Question: I am a beginner in Python Programming and I am practicing scraping different values from websites.
I have extracted the items from a particular website and now want to write them onto a .xls file.
The whole web page has 714 records including duplicate records but the excel sheet is displaying only 707 records because of the zip() function which stops when the smallest list gets exhausted. Here the smallest list is the email list. So it is getting exhausted and the iteration stops due to the property of zip() function.I have even kept a checking for it within a if condition for the records which has no email address so that it displays "No email address" but still the same result is displayed with 704 with duplicates records. Kindly tell where am I going wrong and if possible suggest what to be done regarding removing duplicate records and displaying "No email address" where there is no email.
'''
from bs4 import BeautifulSoup as bs
import pandas as pd
res = requests.get('https://www.raywhite.com/contact/?type=People&target=people&suburb=Sydney%2C+NSW+2000&radius=50%27%27&firstname=&lastname=&_so=contact', headers = {'User-agent': 'Super Bot 9000'})
soup = bs(res.content, 'lxml')
names=[]
positions=[]
phone=[]
emails=[]
links=[l1['href'] for l1 in soup.select('.agent-name a')]
nlist = soup.find_all('li', class_='agent-name')
plist= soup.find_all('li',class_='agent-role')
phlist = soup.find_all('li', class_='agent-officenum')
elist = soup.find_all('a',class_='val withicon')
for n1 in nlist:
names.append(n1.text)
for p1 in plist:
positions.append(p1.text)
for ph1 in phlist:
phone.append(ph1.text)
for e1 in elist:
emails.append(e1.get('href') if e1.get('href') is not None else 'No Email address')
df = pd.DataFrame(list(zip(names,positions,phone,emails,links)),columns=['Names','Position','Phone','Email','Link'])
df.to_excel(r'C:\Users\laptop\Desktop\RayWhite.xls', sheet_name='MyData2', index = False, header=True)
'''
The excel sheet looks like this where we can see the last records name and it's email address does not match:
Ray White Excel Sheet

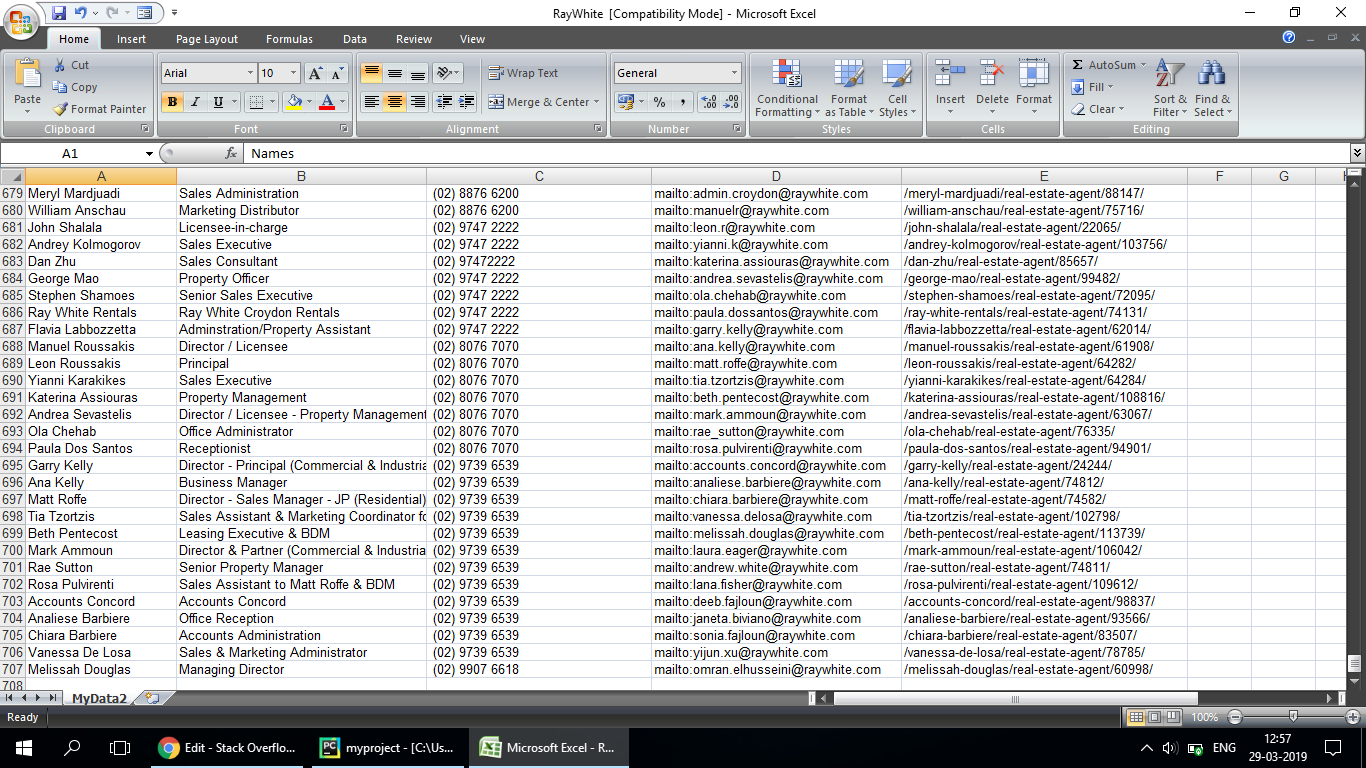
Answer: It looks like you are doing many find_all's and then stitching them together. My advice would be to do one find_all then iterate through that. It makes it a lot easier to build out the columns of your dataframe when all your data is in one place.
I have updated the below code to successfully extract links without error. With any code there is a number of ways to perform the same task. This one may not be the most elegant but it does get the job done.
'''
import requests
from bs4 import BeautifulSoup
import pandas as pd
r = requests.get('https://www.raywhite.com/contact/?type=People&target=people&suburb=Sydney%2C+NSW+2000&radius=50%27%27&firstname=&lastname=&_so=contact', headers = {'User-agent': 'Super Bot 9000'})
soup = BeautifulSoup(r.text, 'html.parser')
get_cards = soup.find_all("div",{"class":"card horizontal-split vcard"})
agent_list = []
for item in get_cards:
name = item.find('li', class_='agent-name').text
position = item.find('li', class_='agent-role').text
phone = item.find('li', class_='agent-officenum').text
link = item.find('li', class_='agent-name').a['href']
try:
email = item.find('a',class_='val withicon')['href'].replace('mailto:','')
except:
email = 'No Email address'
agent_list.append({'name':name,'position':position,'email':email,'link':link})
df = pd.DataFrame(agent_list)
'''
Above is some sample code I have put together to create the dataframe. The key here is to do one find_all on '"class":"card horizontal-split vcard"}'
Hope that has been some help.
Cheers,
Adam